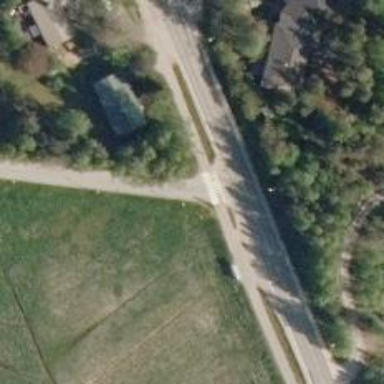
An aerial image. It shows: Road with "give way" sign.